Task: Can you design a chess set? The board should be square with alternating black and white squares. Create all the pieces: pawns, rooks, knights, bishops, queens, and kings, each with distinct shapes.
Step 3768:
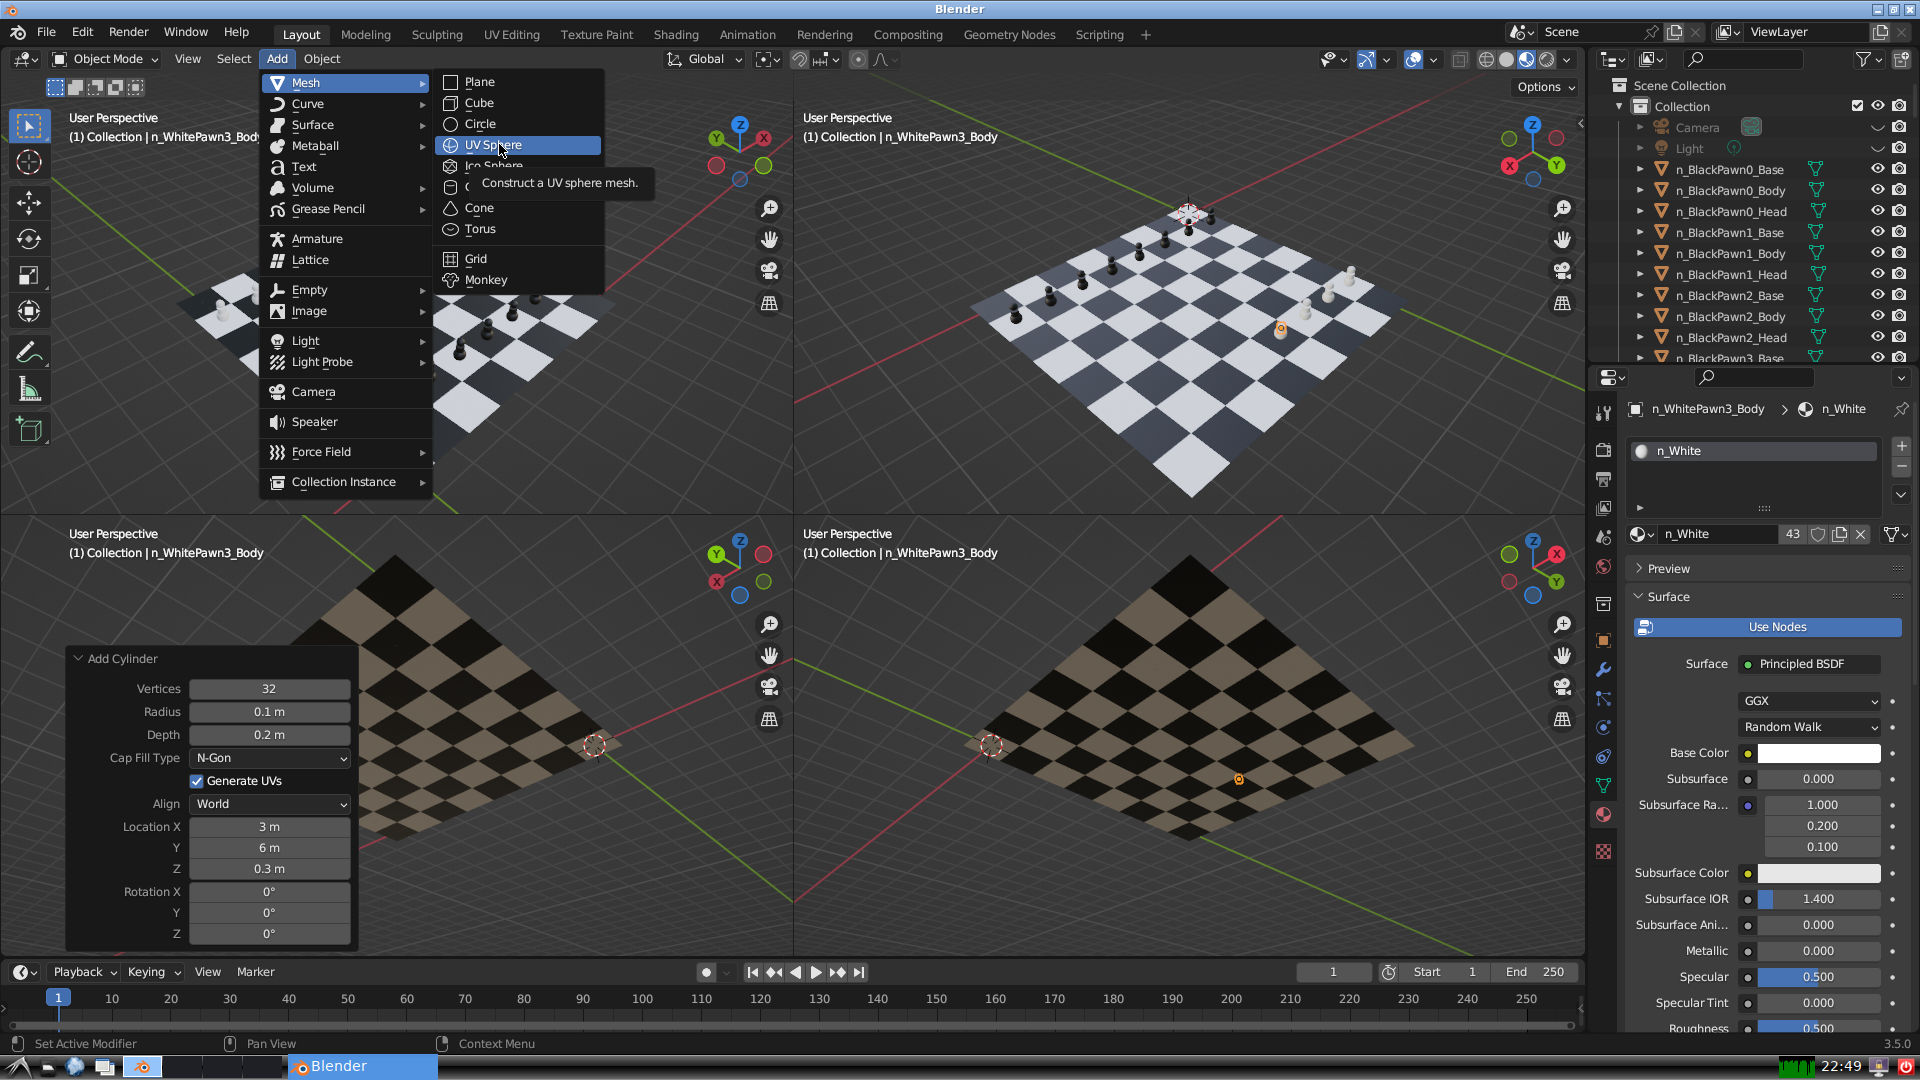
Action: click: no